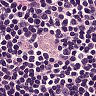
Metastatic tissue present: no